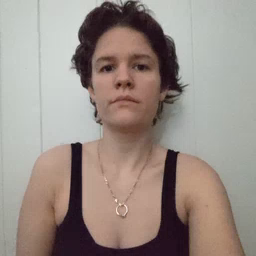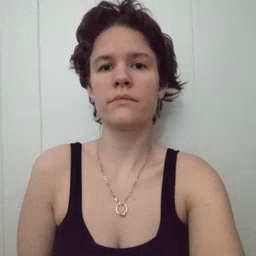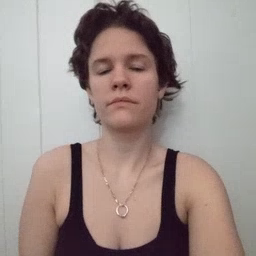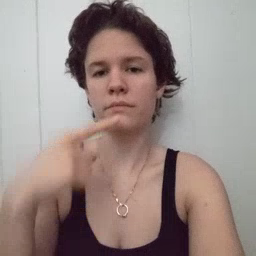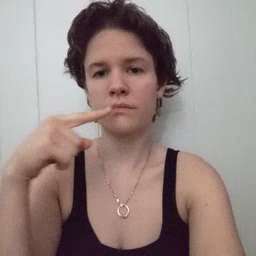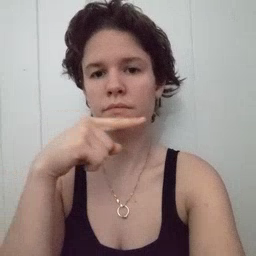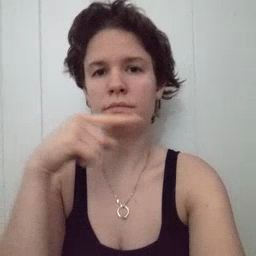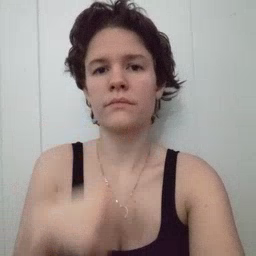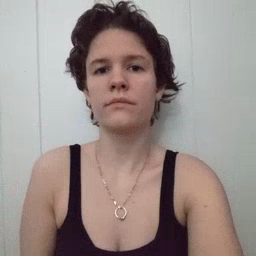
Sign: toothbrush